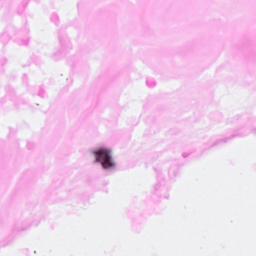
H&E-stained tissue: Breast